Here is a 2-D grayscale rendering of raw bearing vibration samples (signal-to-image). Based on the visible evidence, which condition applies: normal, inner_race, outer_race, ball?
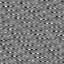
Answer: outer_race